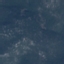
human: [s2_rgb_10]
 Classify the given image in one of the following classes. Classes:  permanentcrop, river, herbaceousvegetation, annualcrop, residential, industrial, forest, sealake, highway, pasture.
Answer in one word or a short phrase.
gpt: HerbaceousVegetation